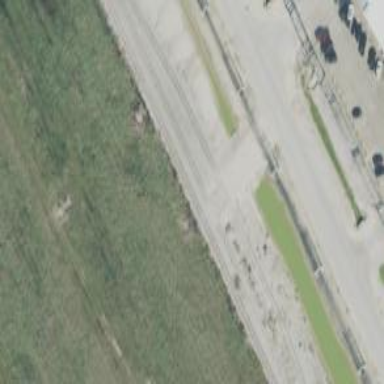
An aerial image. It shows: Rail spur service.